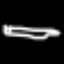
Label: pencil